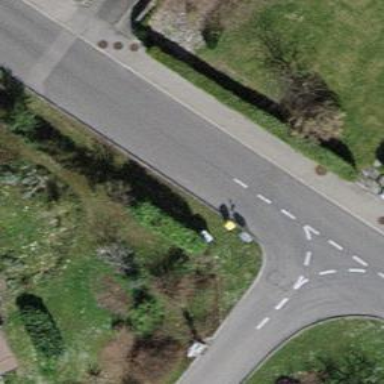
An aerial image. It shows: Post box is visible.